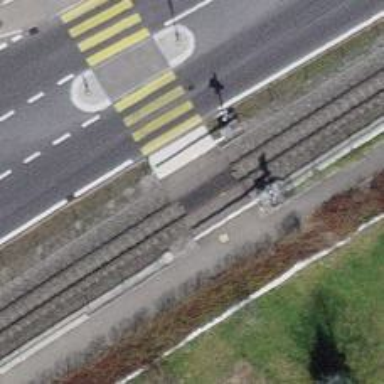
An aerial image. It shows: Crossing for the railway.